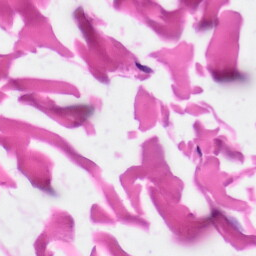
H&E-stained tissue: Skin